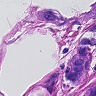
Metastatic tissue present: yes